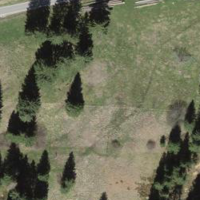
EUNIS habitat code: 43
Species observed at this site:
Dactylorhiza majalis